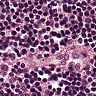
Metastatic tissue present: no